Interaction volume radius: 10 \u00c5
Interaction volume height: 20 \u00c5
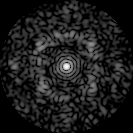
Disorder parameter: 0.7375